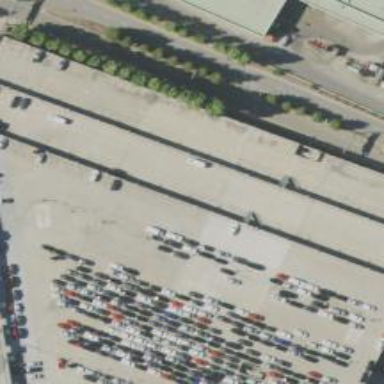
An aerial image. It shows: Car rental facility.